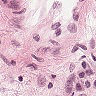
Metastatic tissue present: no